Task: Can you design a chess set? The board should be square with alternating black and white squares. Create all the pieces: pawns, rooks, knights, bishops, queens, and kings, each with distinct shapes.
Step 5428:
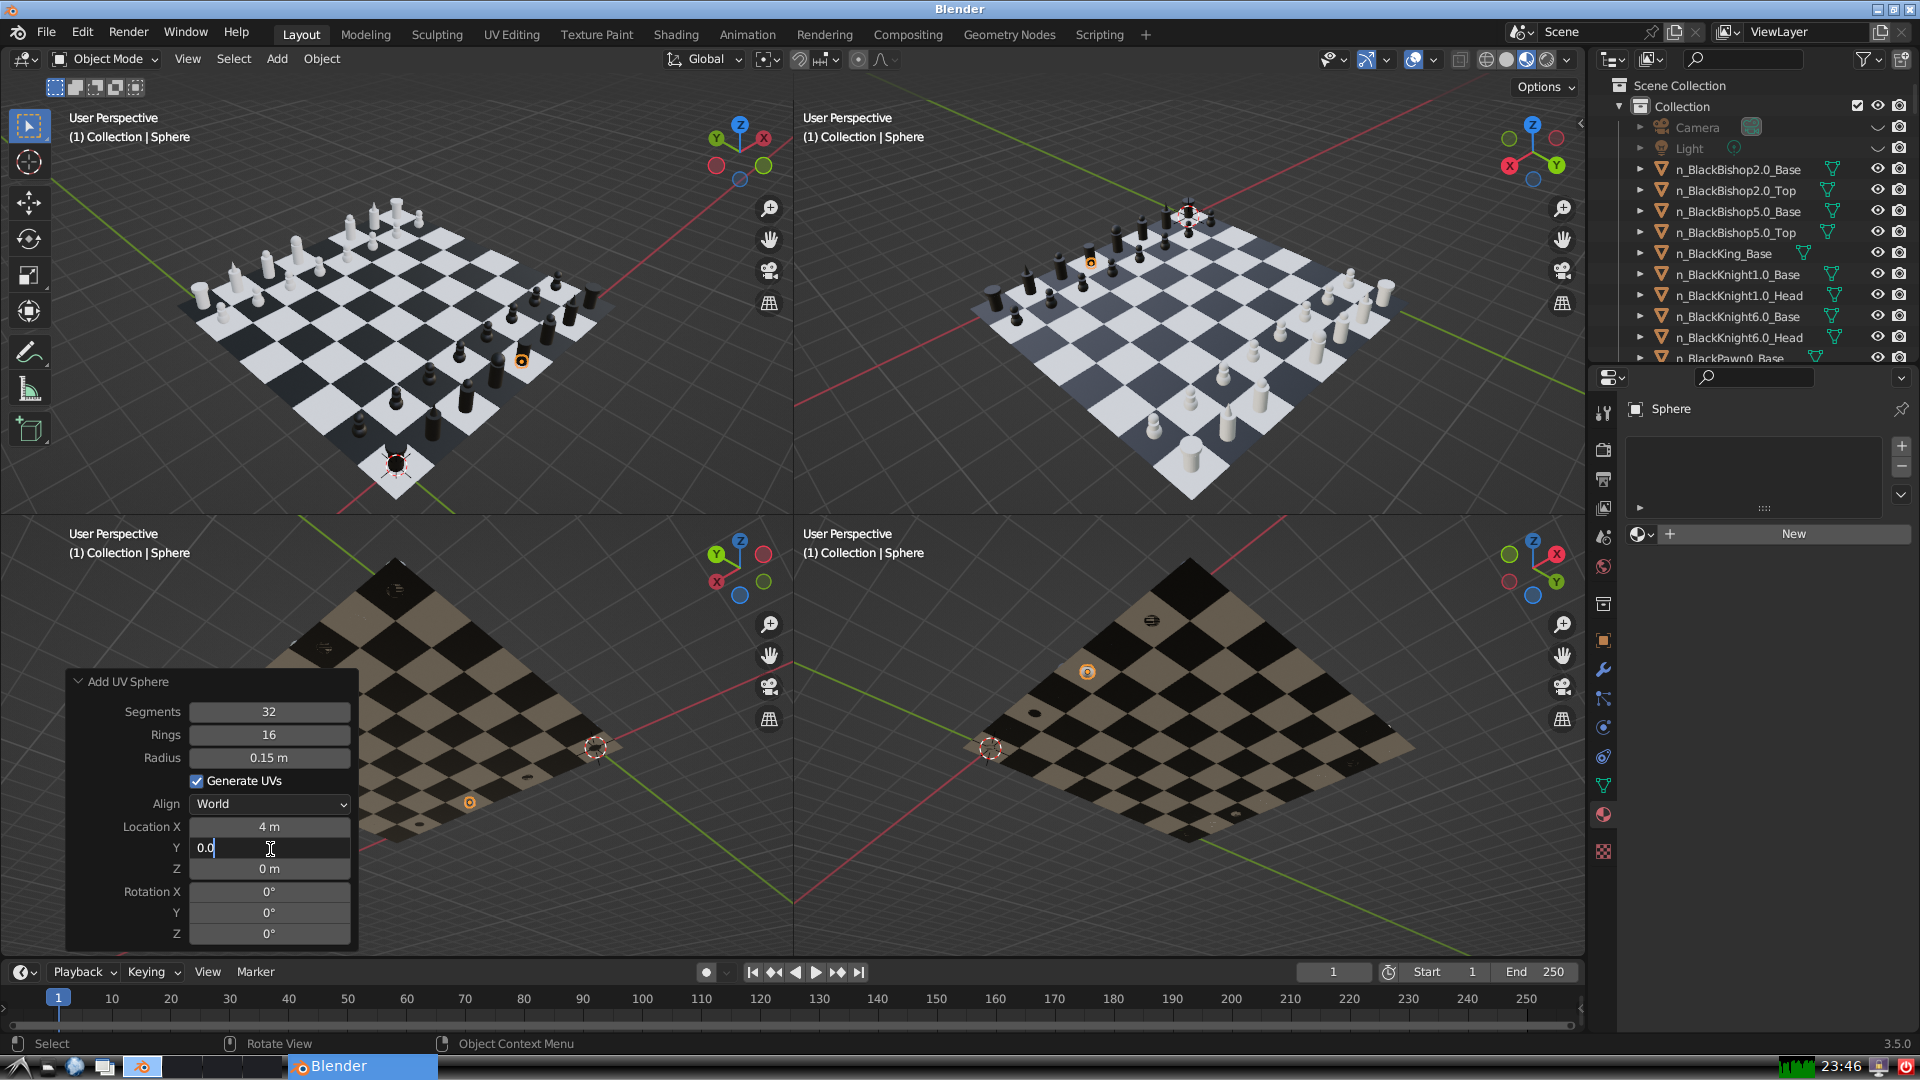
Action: {"key_press": ['Return']}